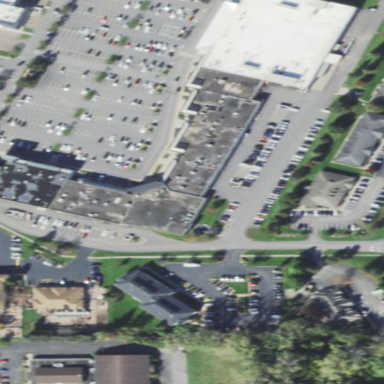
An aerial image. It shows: Retail area.